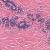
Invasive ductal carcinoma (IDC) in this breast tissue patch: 0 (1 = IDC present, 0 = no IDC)